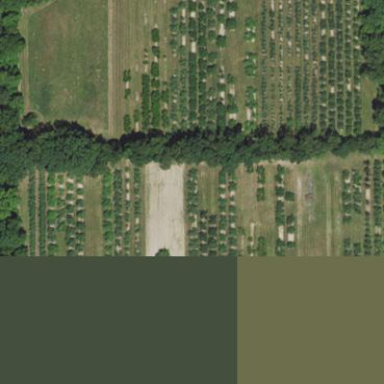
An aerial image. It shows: Orchard.